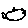
Label: fish